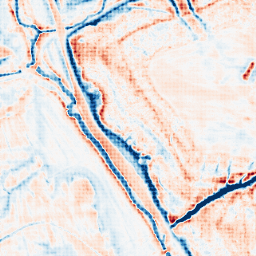
Category: edge_preserving
Decomposition family: anisotropic_diffusion
Decomposition parameters: iterations: 50
kappa: 50
gamma: 0.2
Upsampling method: sinc_hamming
Upsampling parameters: scale: 4
kernel_size: 4
Upsampling scale: 4